Field crop: maize
Growth stage: 1
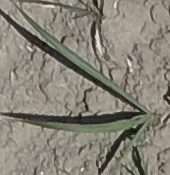
Species: sorghum